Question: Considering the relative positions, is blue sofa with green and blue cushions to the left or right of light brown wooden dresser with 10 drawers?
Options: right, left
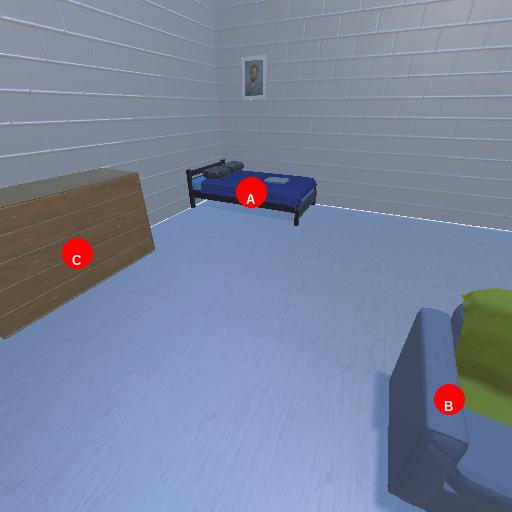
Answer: right